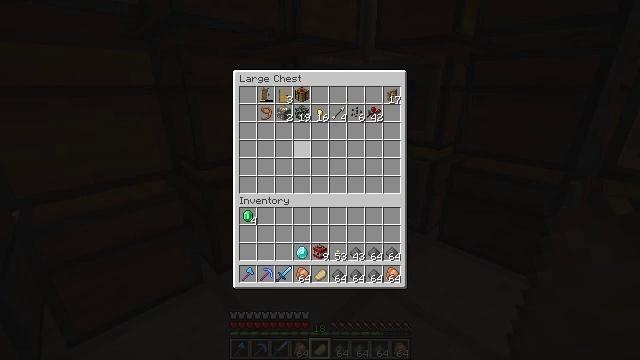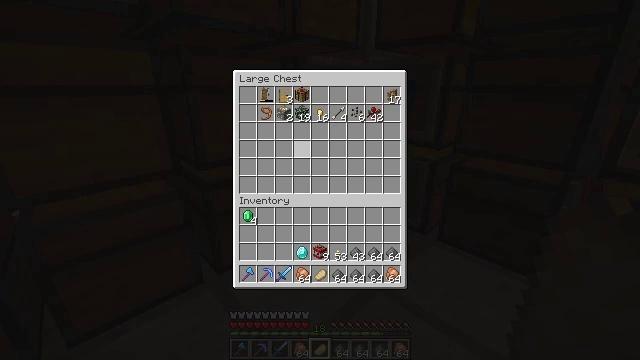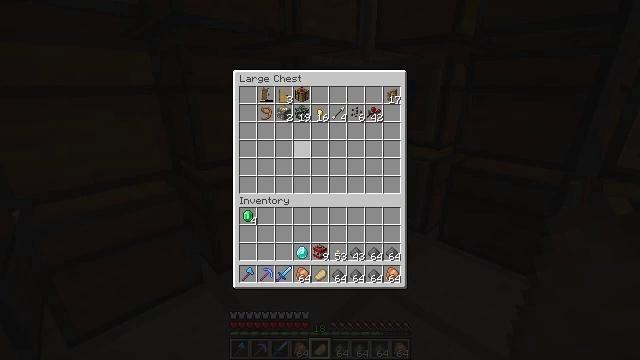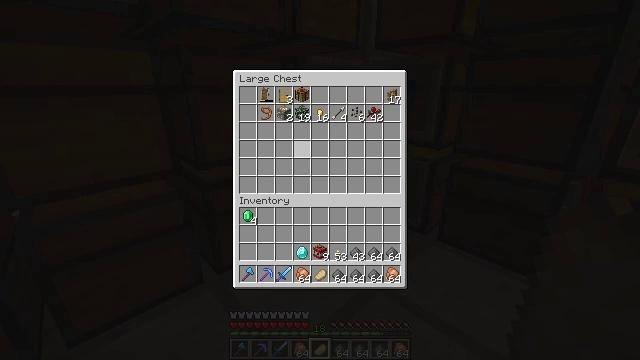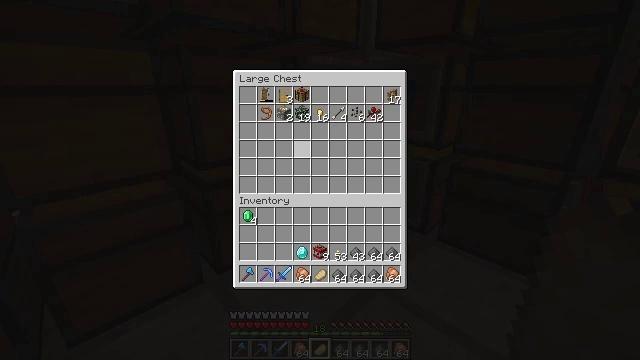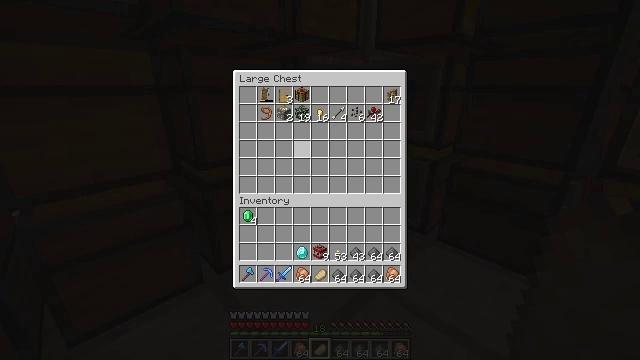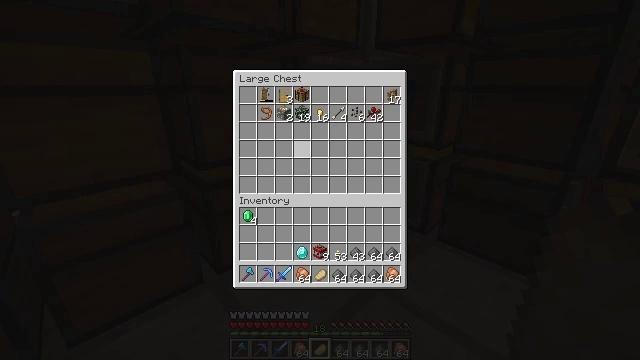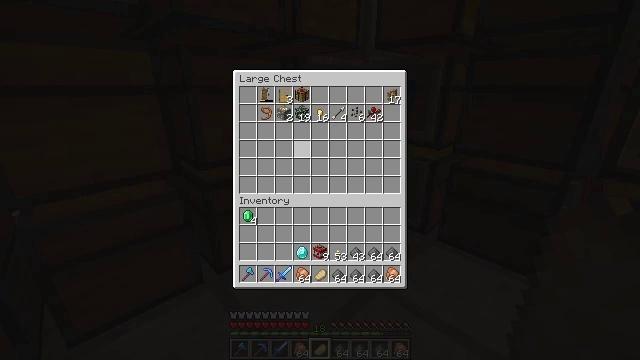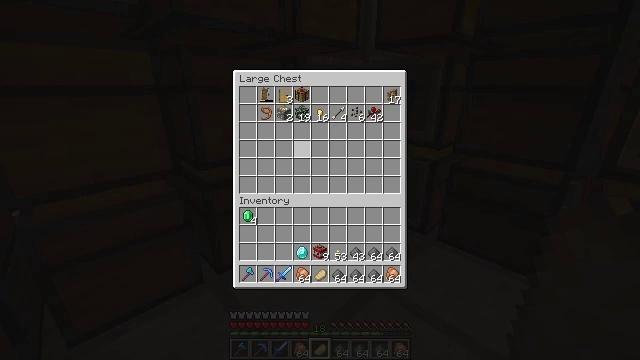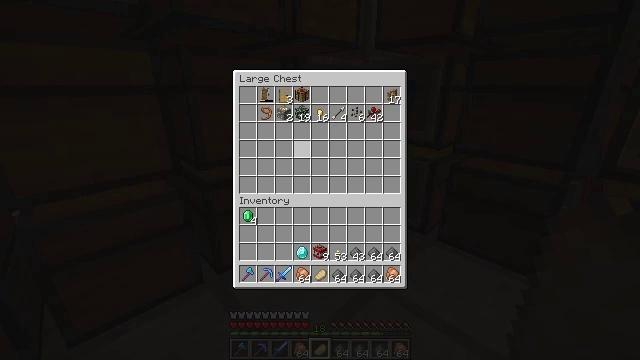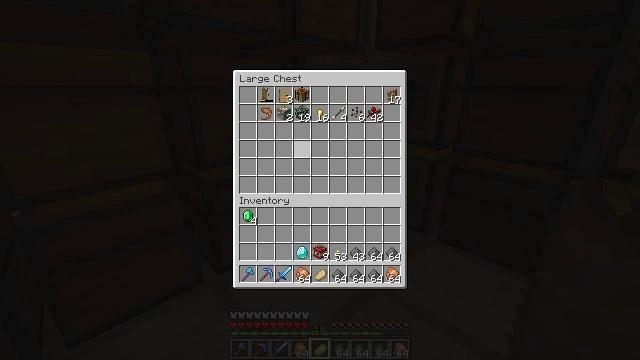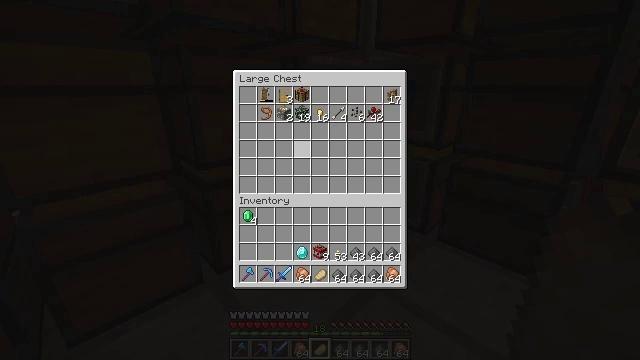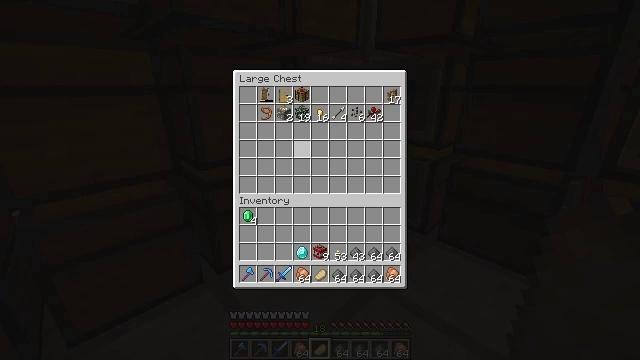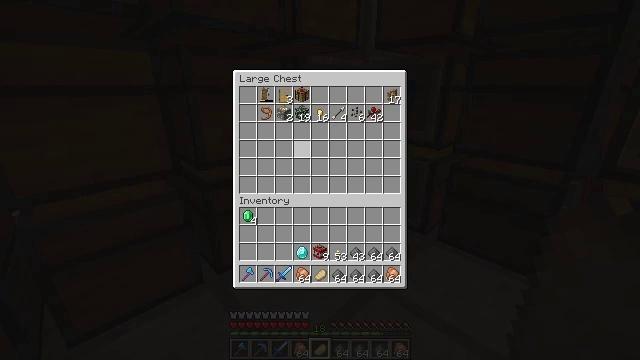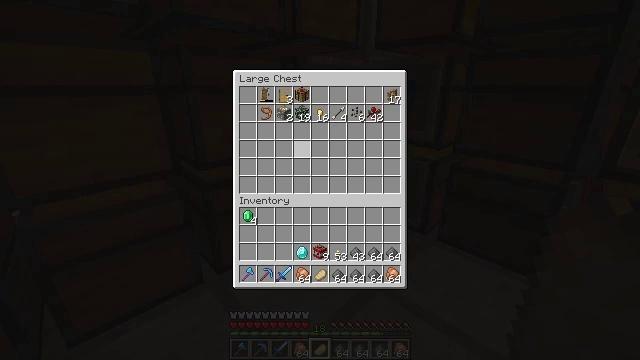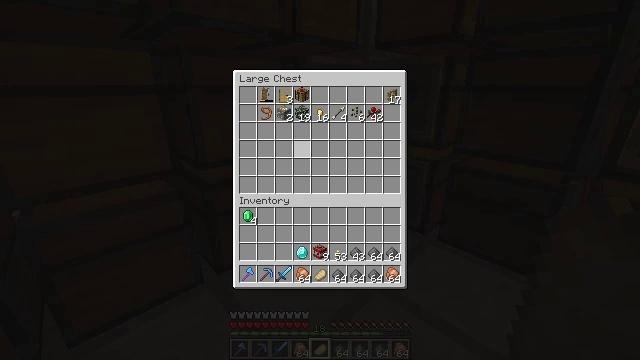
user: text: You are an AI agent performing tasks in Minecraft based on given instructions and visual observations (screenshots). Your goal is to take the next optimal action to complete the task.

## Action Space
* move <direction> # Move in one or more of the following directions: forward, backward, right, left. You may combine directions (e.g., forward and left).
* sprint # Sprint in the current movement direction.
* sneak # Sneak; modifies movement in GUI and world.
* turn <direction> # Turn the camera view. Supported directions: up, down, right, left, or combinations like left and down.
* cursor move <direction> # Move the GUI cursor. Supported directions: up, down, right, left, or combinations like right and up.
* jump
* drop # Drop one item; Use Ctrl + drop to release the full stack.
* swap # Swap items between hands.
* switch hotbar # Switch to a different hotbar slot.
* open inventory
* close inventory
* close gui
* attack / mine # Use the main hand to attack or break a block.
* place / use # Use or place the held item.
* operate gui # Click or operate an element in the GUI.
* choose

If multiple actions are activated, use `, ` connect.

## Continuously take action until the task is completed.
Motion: motion action
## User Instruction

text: Retrieve the shulker box into the inventory.
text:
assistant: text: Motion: no_op
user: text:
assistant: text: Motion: no_op
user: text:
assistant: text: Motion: no_op
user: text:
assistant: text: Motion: no_op
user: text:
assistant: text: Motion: no_op
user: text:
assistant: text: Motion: no_op
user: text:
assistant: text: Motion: no_op
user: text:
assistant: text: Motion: no_op
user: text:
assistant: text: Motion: no_op
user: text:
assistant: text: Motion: no_op
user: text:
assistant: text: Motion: no_op
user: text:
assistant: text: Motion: no_op
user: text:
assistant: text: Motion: no_op
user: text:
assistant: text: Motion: no_op
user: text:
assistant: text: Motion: no_op
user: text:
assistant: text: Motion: no_op
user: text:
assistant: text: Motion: no_op
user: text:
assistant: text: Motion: no_op
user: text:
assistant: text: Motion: no_op
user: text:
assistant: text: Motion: no_op
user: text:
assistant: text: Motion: no_op
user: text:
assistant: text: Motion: no_op
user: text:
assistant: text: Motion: no_op
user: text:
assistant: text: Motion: no_op
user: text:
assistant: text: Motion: no_op
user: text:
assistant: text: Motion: no_op
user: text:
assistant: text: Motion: no_op
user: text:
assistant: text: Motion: no_op
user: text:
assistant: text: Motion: no_op
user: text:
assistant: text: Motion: no_op